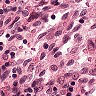
Metastatic tissue present: no